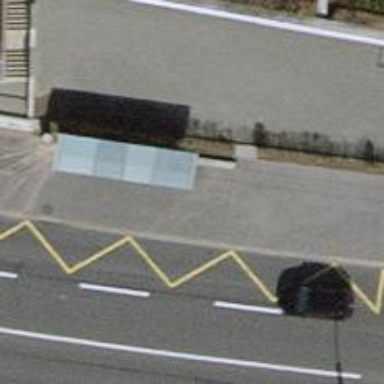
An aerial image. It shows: Bus stop with shelter. It is platform for public transport.